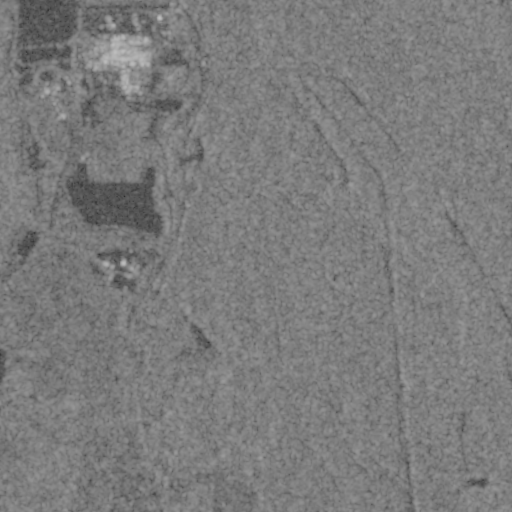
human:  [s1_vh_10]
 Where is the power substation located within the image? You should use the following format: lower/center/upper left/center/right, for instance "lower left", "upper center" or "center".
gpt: The power substation is located in the upper left of the image.
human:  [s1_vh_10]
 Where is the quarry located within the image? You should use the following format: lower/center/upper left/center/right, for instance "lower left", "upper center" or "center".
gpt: The quarry is located in the lower left of the image.
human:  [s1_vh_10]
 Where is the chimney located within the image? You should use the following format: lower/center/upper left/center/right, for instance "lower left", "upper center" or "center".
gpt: The chimney is located in the upper left of the image.
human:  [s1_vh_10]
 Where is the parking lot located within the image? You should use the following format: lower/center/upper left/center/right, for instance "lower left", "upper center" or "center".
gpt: There is no parking lot in the image.

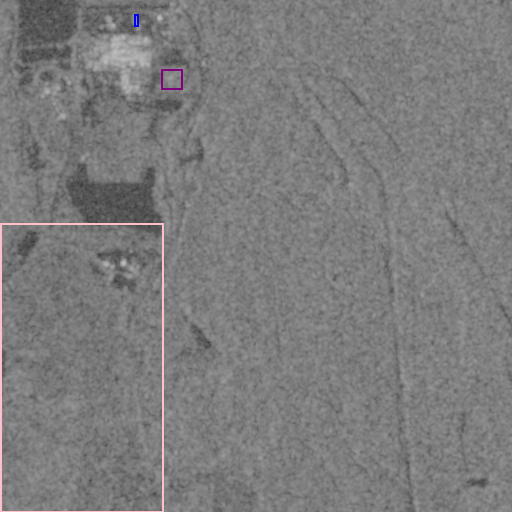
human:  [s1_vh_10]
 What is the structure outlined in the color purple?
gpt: The structure outlined in purple is a power substation.
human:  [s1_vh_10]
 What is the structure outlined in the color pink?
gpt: The structure outlined in pink is a quarry.
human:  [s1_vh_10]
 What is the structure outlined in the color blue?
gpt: The structure outlined in blue is a building.
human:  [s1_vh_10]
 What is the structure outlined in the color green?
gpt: There is no green outline.